Question: I am attempting to set a navigation property (foreign key) based on the return value from a DropDownList.
I have the following data model:
(Some properties and details omitted for the sake of brevity).
An invite, which has a Guid Id and a collection of guests.
'''
public class Invite
{
public Guid InviteId { get; set; }
public virtual ICollection<Guest> Guests { get; set; }
}
'''
A guest, with an Invite property linking it to invite.
'''
public class Guest
{
public virtual Invite Invite { get; set; }
}
'''
In my DataInitaliser I can correctly build these objects and they are sent to the database, for example:
'''
new Invite()
{
InviteId = Guid.NewGuid(),
Name = "Bloggs",
AllDay = false,
Guests = new List<Guest>()
{
new Guest() { GuestId = Guid.NewGuid(), FirstName = "Joe", LastName = "Bloggs", Vip = false},
}
};
'''
In my GuestController I build the list of possible invites and add it to the ViewBag for presenting in the view.
'''
void PopulateInvite(object invite)
{
var query = db.Invites.Select(i => i).OrderBy(i => i.Name).ToList();
ViewBag.Invites = new SelectList(query, "InviteId", "Name", invite);
}
'''
I present the list of objects in the Guest View like so:
'''
@model Models.Guest
<div class="form-group">
@Html.LabelFor(model => model.Invite, new { @class = "control-label col-md-2" })
<div class="col-md-10">
@Html.DropDownListFor(model => model.Invite, (IEnumerable<SelectListItem>)ViewBag.Invites, String.Empty)
@Html.ValidationMessageFor(model => model.Invite)
</div>
</div>
'''
This correctly displays the expected values from the database.
The problem occurs when I post the values back to the GuestController.

The Post function for the create is pretty much the standard scaffold.
'''
[HttpPost]
[ValidateAntiForgeryToken]
public async Task<ActionResult> Create([Bind(Include="GuestId,FirstName,LastName,Vegetarian,Attending,Vip,Invite")] Guest guest)
{
if (ModelState.IsValid)
{
guest.GuestId = Guid.NewGuid();
db.Guests.Add(guest);
await db.SaveChangesAsync();
return RedirectToAction("Index");
}
this.PopulateInvite(guest.Invite);
return View(guest);
}
'''
I've dug into the cause a little bit here and I think I understand the underlying problem. My function 'PopulateInvite', places 'InviteId' into the collection which is a Guid, this is returned as a String (not a Guid?) which cannot be converted into an Invite object.
'''
"The parameter conversion from type 'System.String' to type 'Models.Invite' failed because no type converter can convert between these types."
'''
I did try changing my PopulateInvite collection so its populated with an actual Invite object like so:
'''
void PopulateInvite(object invite)
{
var query = db.Invites.Select(i => i).OrderBy(i => i.Name).ToList().Select(i =>
{
return new
{
Invite = new Invite() { InviteId = i.InviteId },
Name = i.Name
};
});
ViewBag.Invites = new SelectList(query, "Invite", "Name", invite);
}
'''
However this also fails with the same error as above, confusingly I am returned a String representation of the object, instead of the actual object itself.
'''
ModelState["Invite"].Value.RawValue
{string[1]}
[0]: "Models.Invite"
'''
So...what is the correct way to set way to set the navigation property based on the post from the form?
Should I act before 'ModelState.IsValid' to change the Guid into an actual Invite object?
As this <URL> from asp.net suggests, should I add a property to hold an InviteId, instead of using an invite object? In the sample 'Department' is unused so I don't really understand why it has been added - am I missing something?
'''
public class Course
{
public int DepartmentID { get; set; }
public virtual Department Department { get; set; }
}
'''
Some other better method?
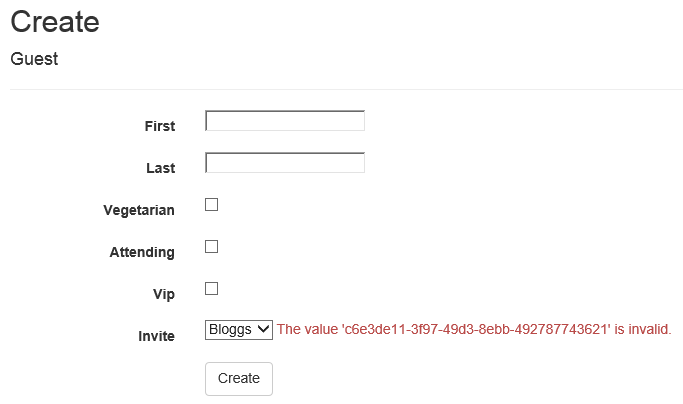
Answer: Well, the answer was in the actual tutorial I linked in the question. I needed to add an 'InviteId' field to act as the foreign key then the actual object acts as the navigation property, as explained below both are required (not just one as I was using it).
<URL>
> The StudentID property is a foreign key, and the corresponding
navigation property is Student. An Enrollment entity is associated
with one Student entity, so the property can only hold a single
Student entity (unlike the Student.Enrollments navigation property you
saw earlier, which can hold multiple Enrollment entities).The CourseID property is a foreign key, and the corresponding
navigation property is Course. An Enrollment entity is associated with
one Course entity.Entity Framework interprets a property as a foreign key property if
it's named (for
example, StudentID for the Student navigation property since the
Student entity's primary key is ID). Foreign key properties can also
be named the same simply (for example,
CourseID since the Course entity's primary key is CourseID).